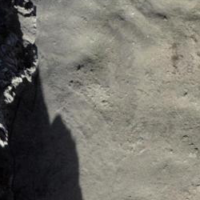
EUNIS habitat code: 48
Species observed at this site:
Doronicum grandiflorum